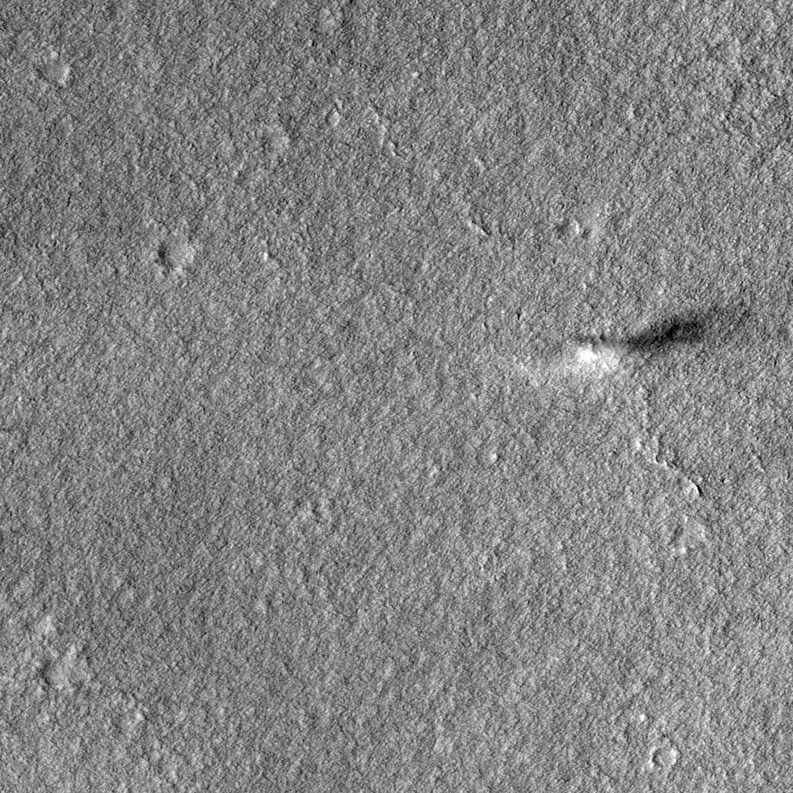
Label: dustdevil